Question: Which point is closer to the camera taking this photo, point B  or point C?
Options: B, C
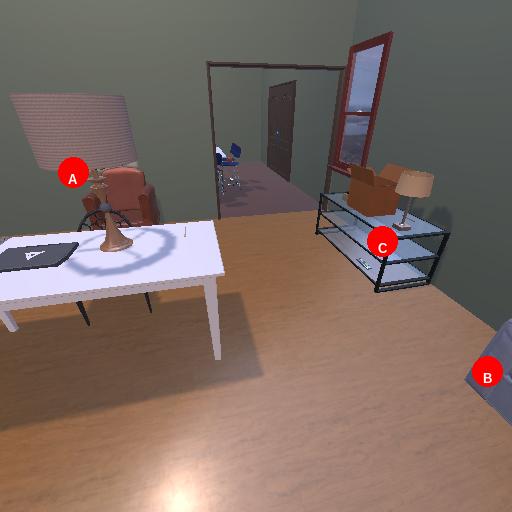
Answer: B